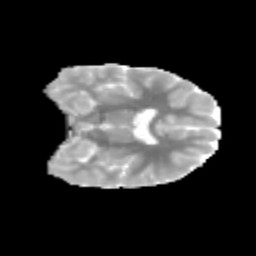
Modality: MD
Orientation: coronal
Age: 12
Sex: male
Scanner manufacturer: siemens
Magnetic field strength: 3 T
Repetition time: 3.8 s
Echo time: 0.07 s